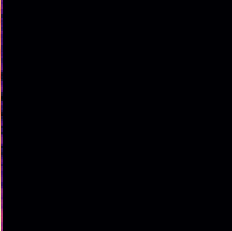
Sound class: Helicopter